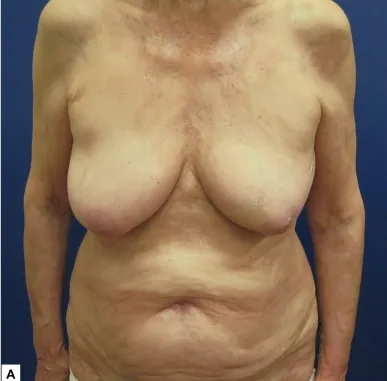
(A, B) Significant improvement of the lesions after the introduction of systemic steroids with complete resolution of the erosions after 4 months of treatment.
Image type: medical_photograph (other_medical_photograph)